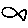
Label: fish